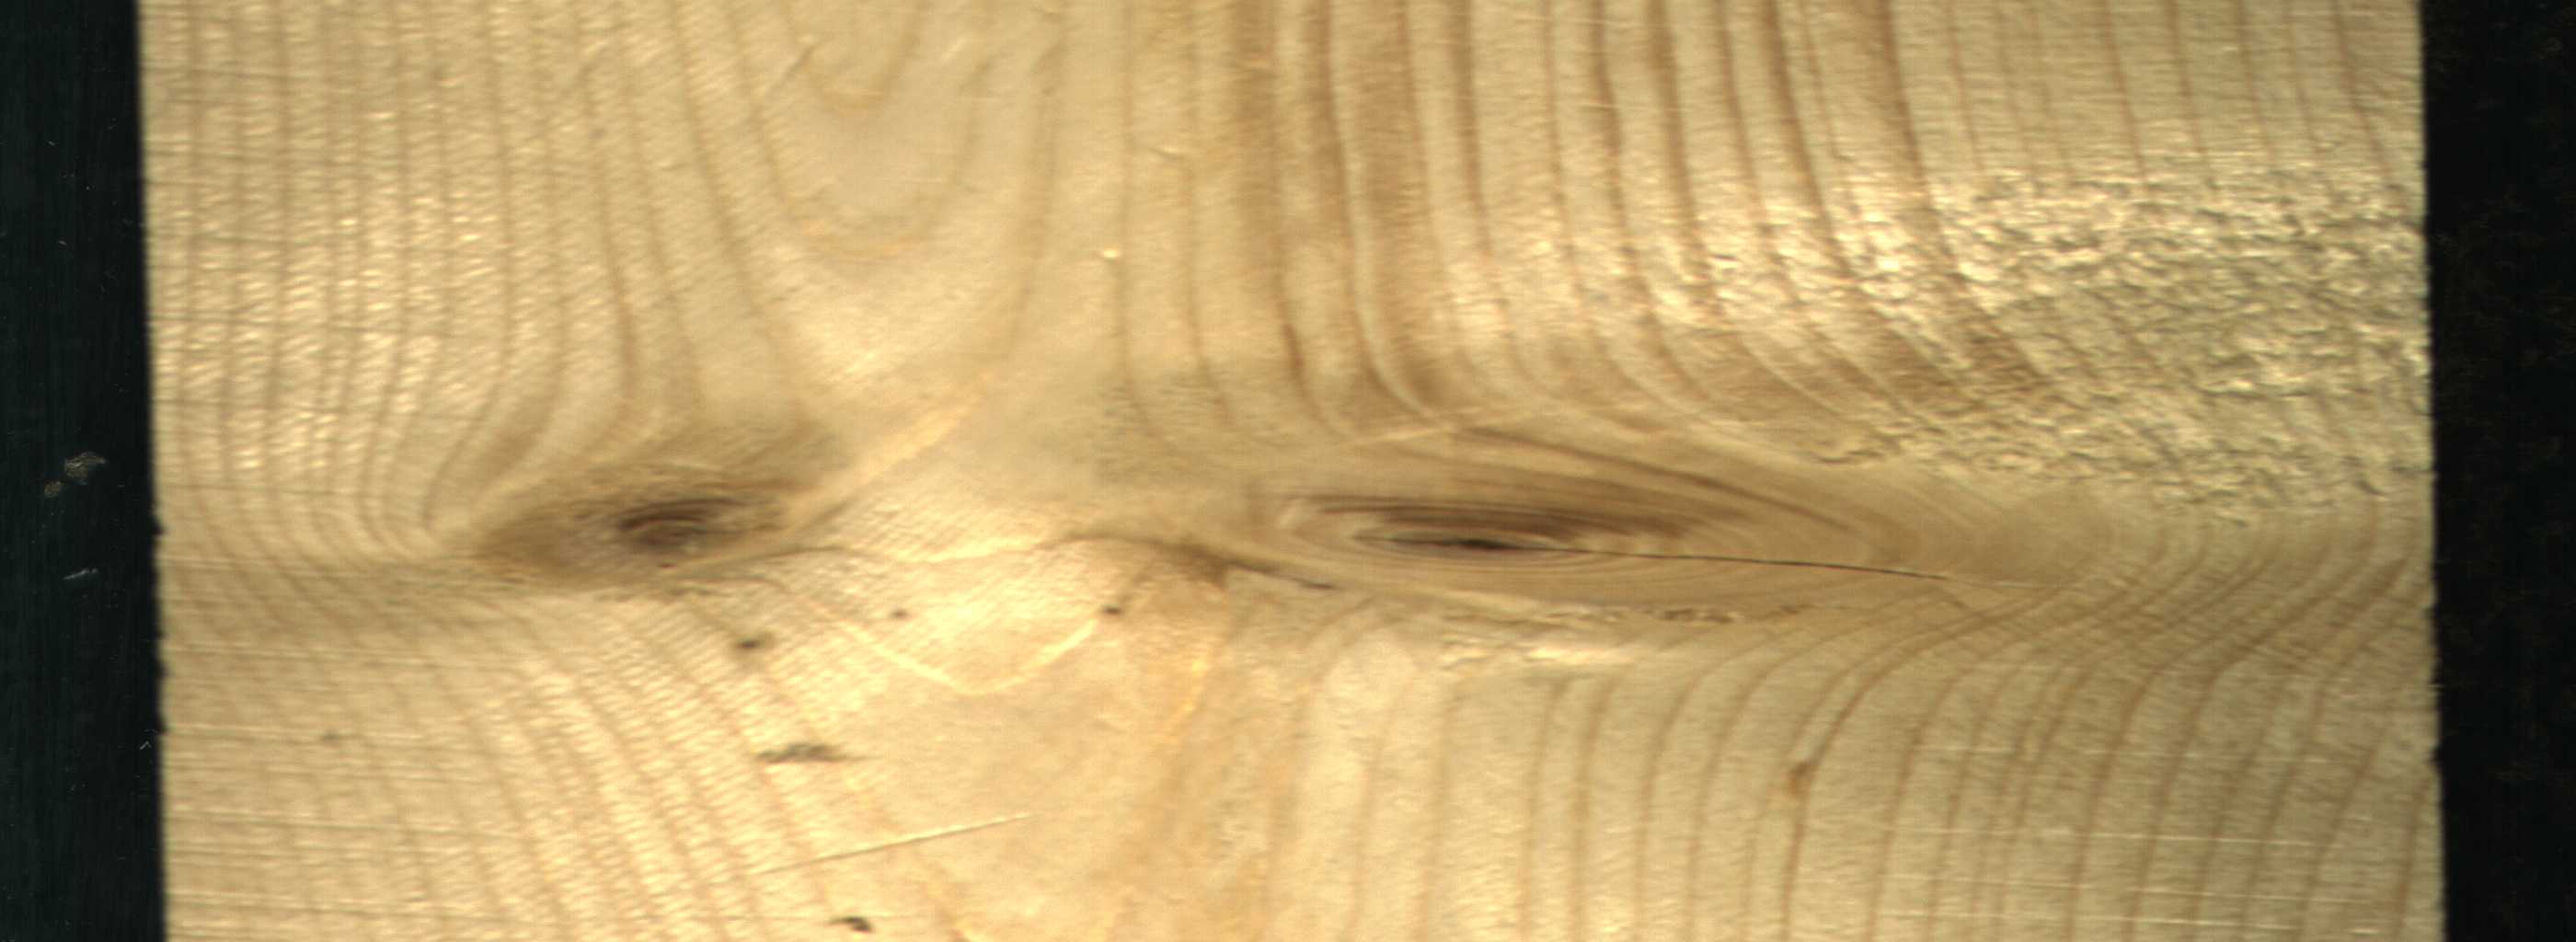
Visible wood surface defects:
knot_with_crack
Live_Knot